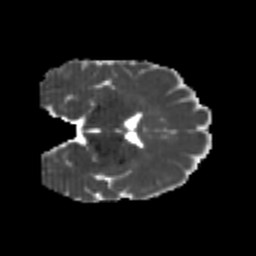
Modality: MD
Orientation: coronal
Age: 23
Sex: female
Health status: healthy
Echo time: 0.074 s